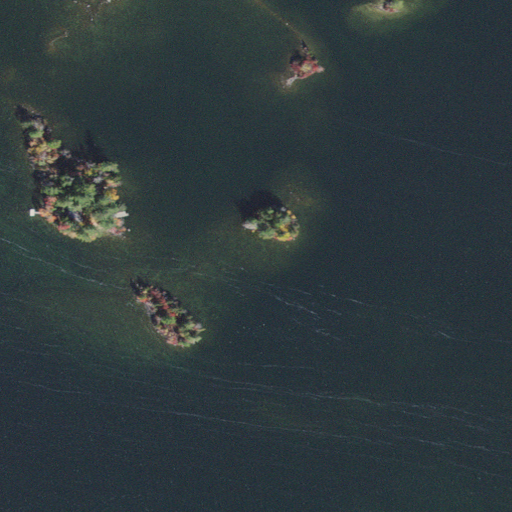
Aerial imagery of island in New Hampshire named Mud Island containing open water and grassland